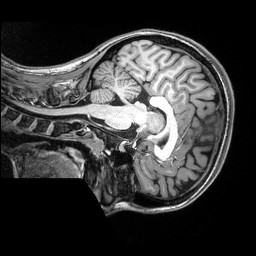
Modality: T1w
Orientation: sagittal
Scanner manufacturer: siemens
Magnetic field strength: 3 T
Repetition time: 2.5 s
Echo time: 0.00343 s